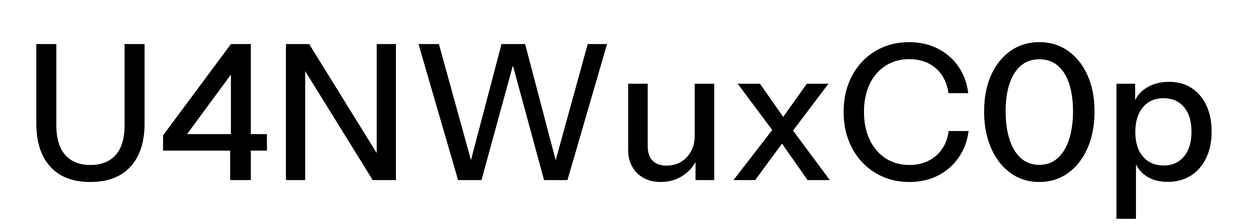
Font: InstrumentSans_Medium